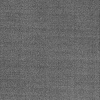
Atmospheric dust classification: dusty